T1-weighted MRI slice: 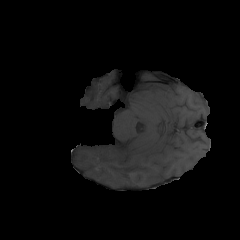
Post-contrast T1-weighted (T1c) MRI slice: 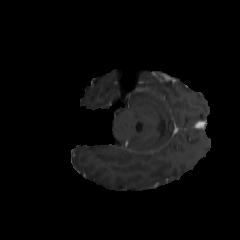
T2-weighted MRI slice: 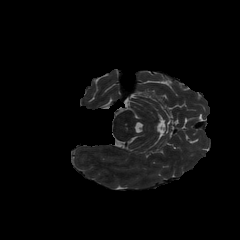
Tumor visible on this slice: no